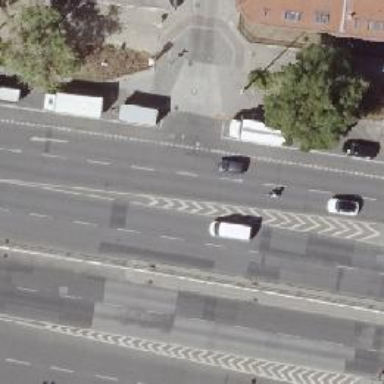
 featuring right lane designated for parking."